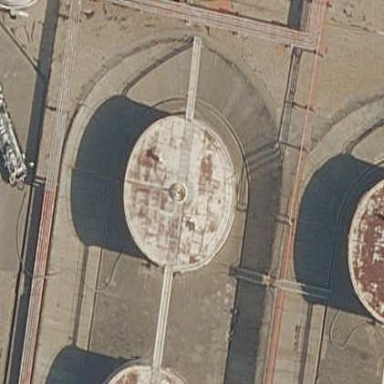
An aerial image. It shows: Storage tank building.